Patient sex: M
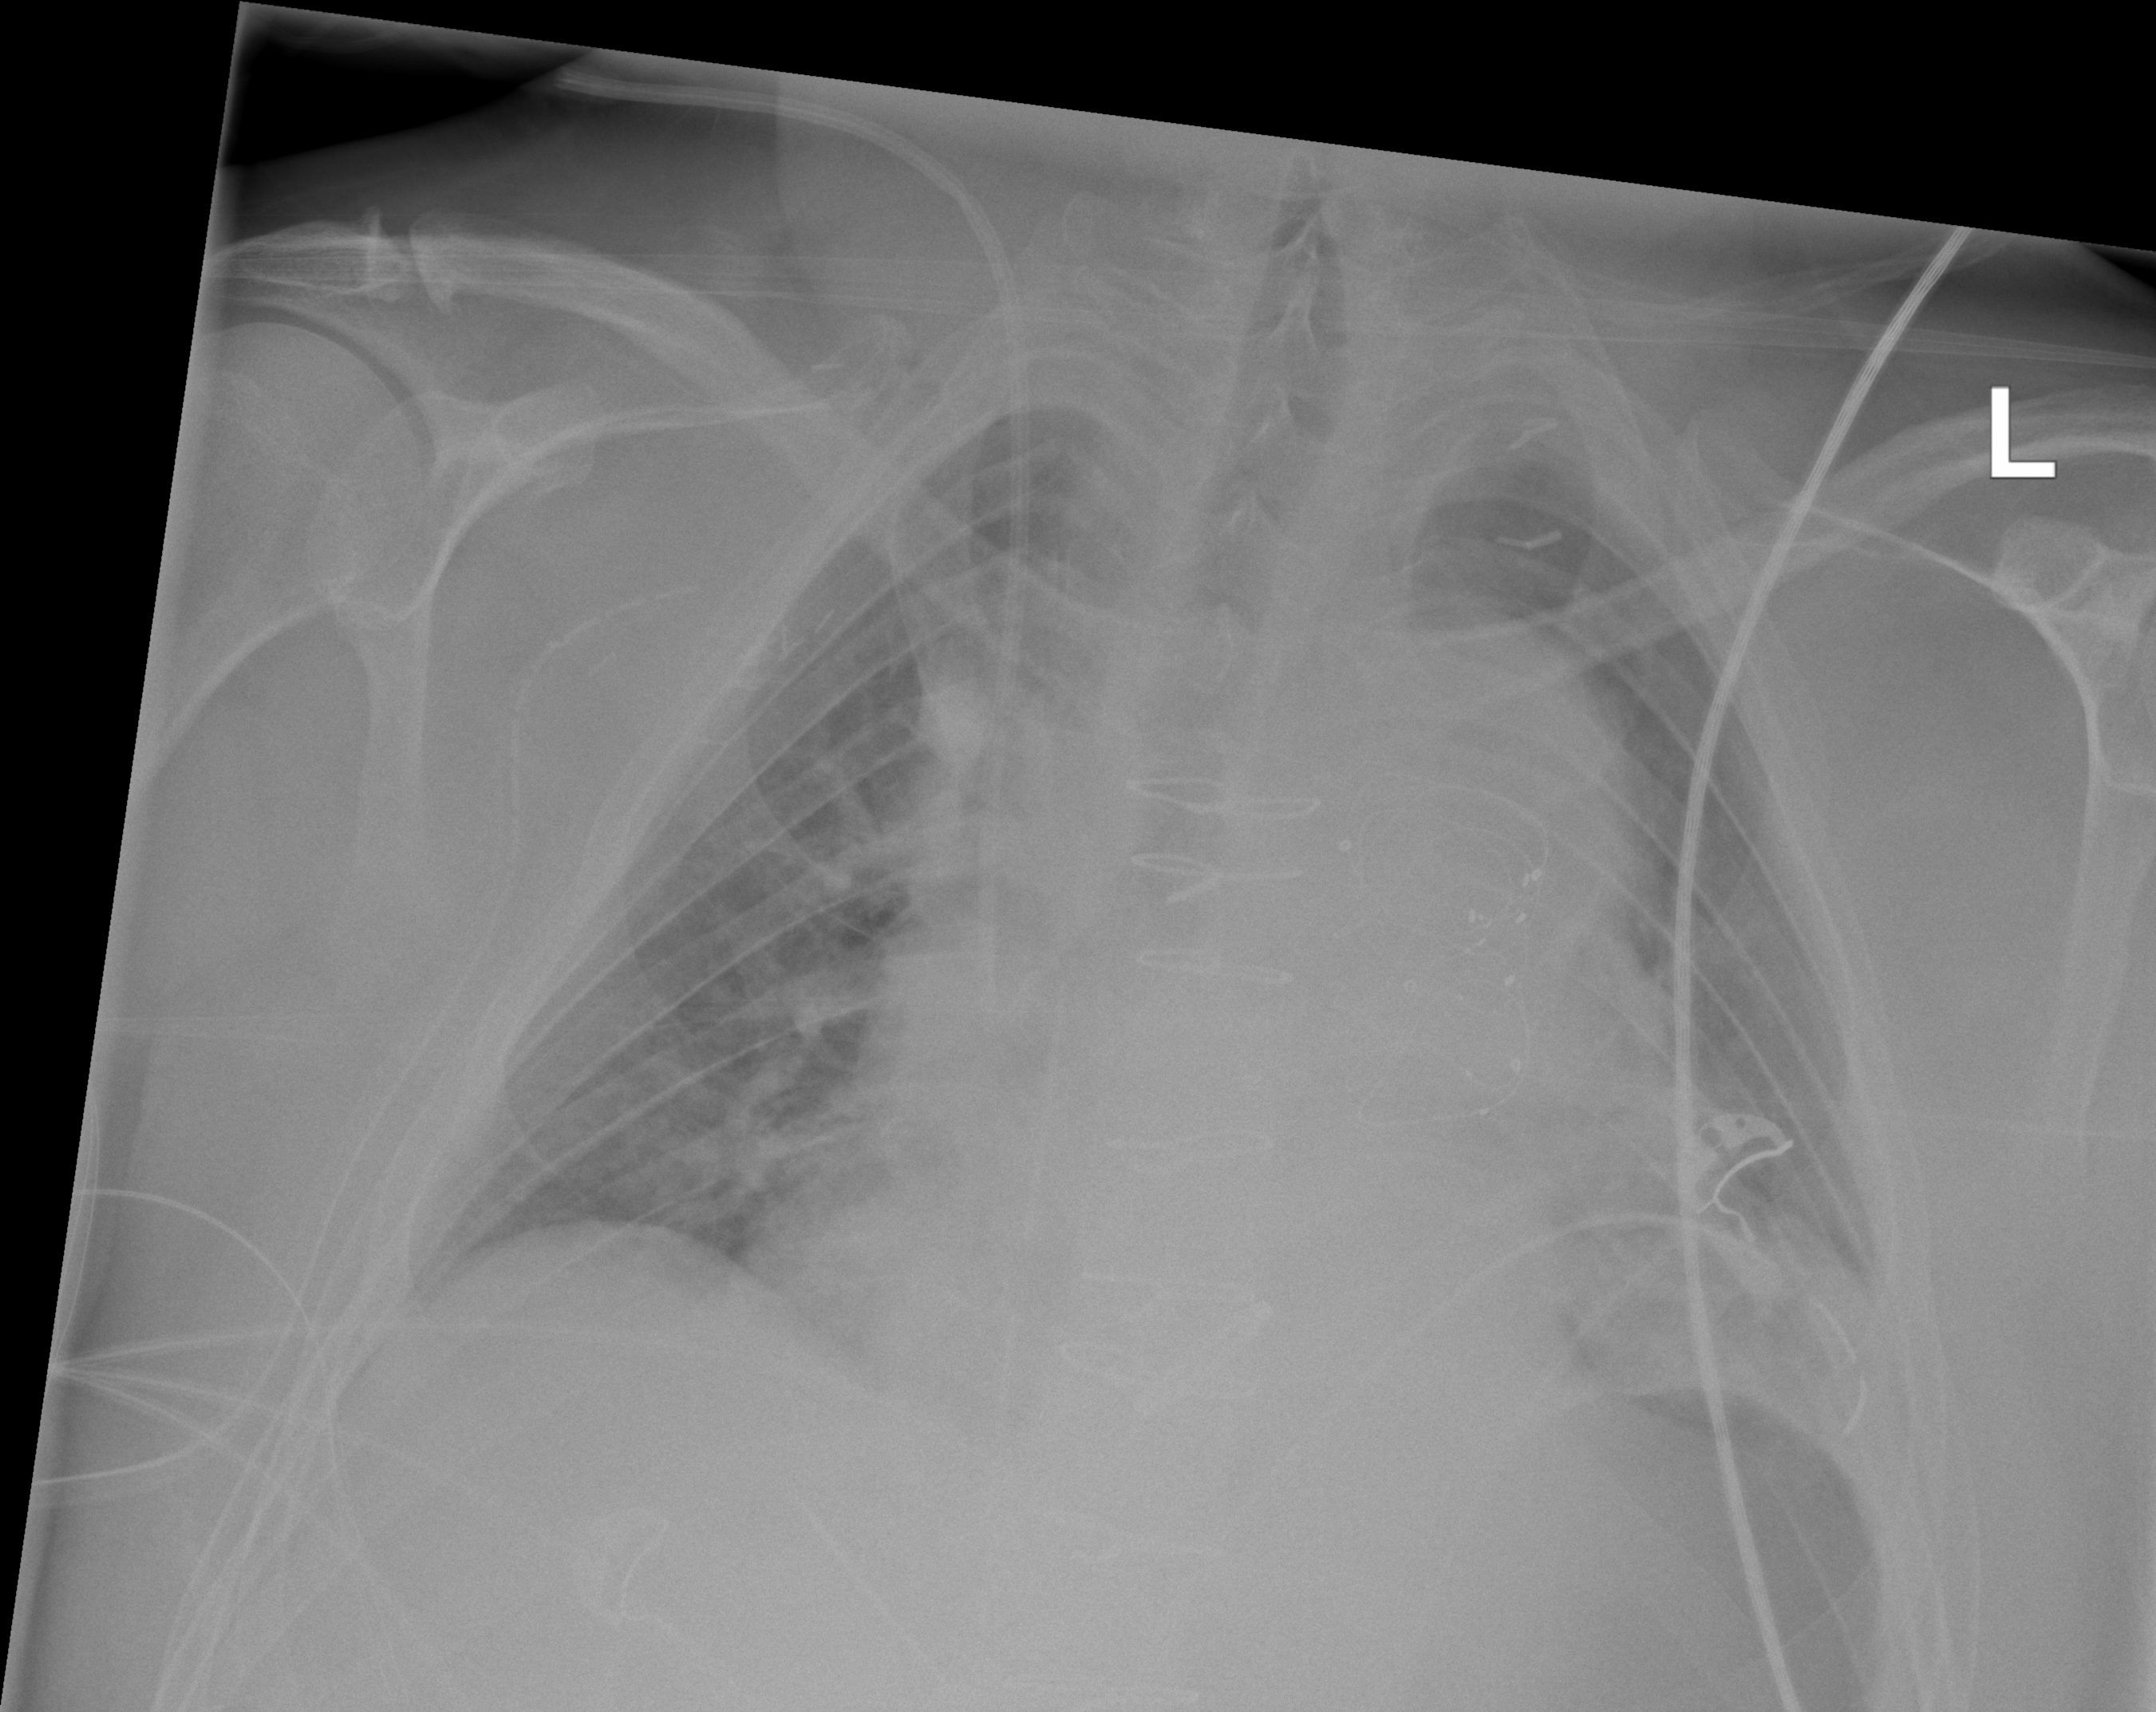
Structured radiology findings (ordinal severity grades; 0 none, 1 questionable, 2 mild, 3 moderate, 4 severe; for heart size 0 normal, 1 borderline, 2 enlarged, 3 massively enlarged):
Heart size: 2
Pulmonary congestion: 2
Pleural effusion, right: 1
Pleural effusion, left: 2
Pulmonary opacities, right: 2
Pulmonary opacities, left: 2
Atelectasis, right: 2
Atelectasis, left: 3